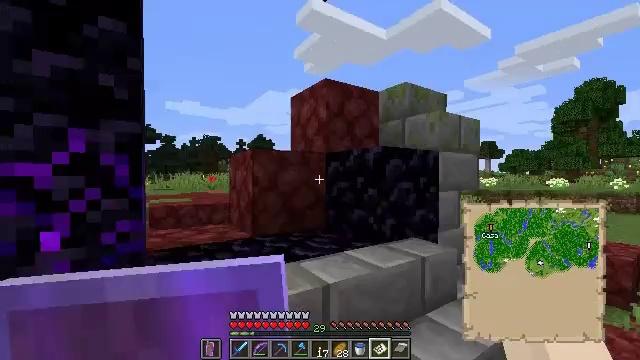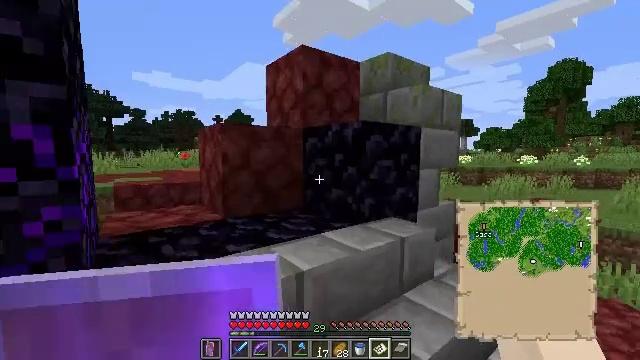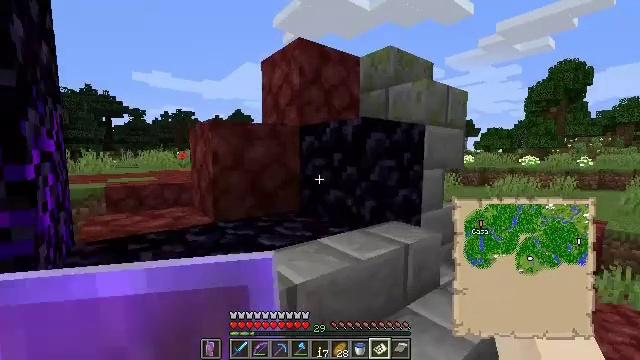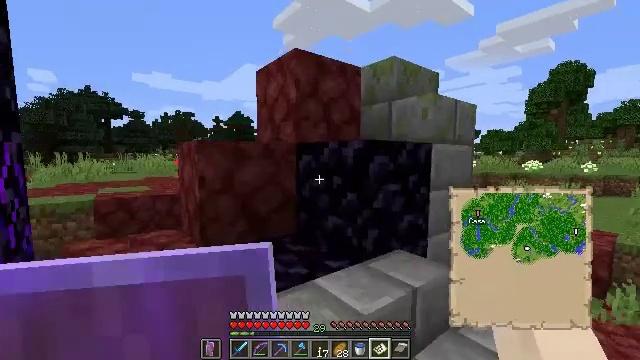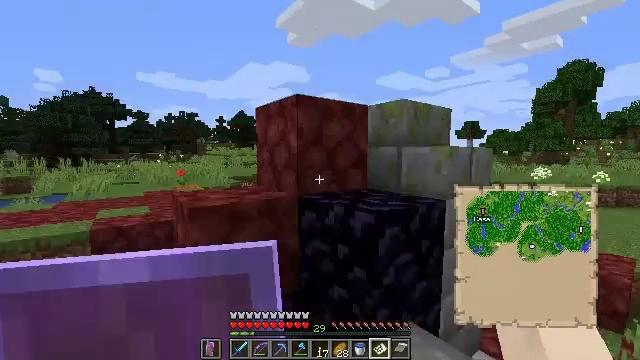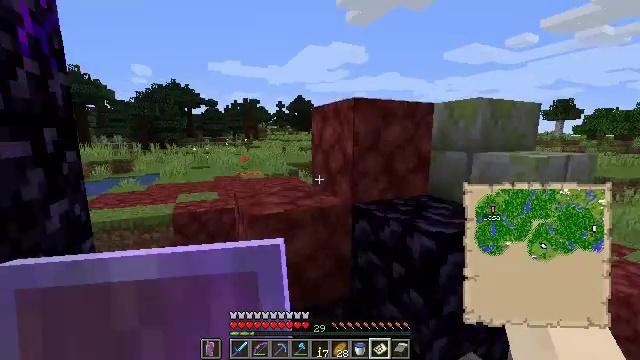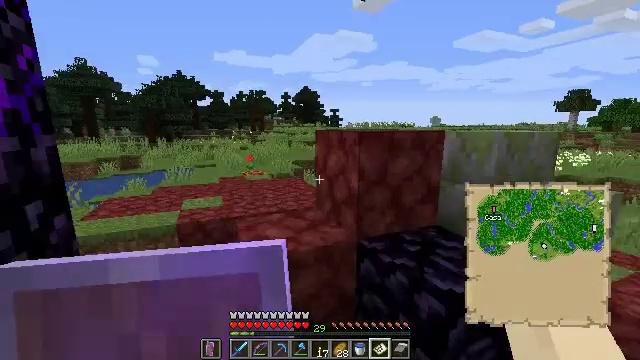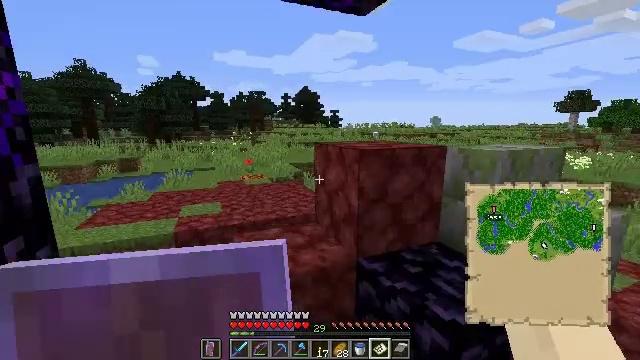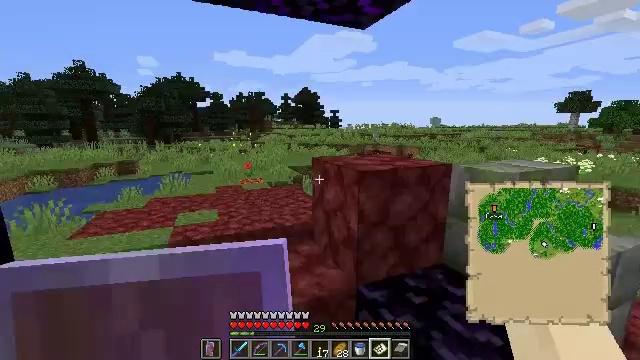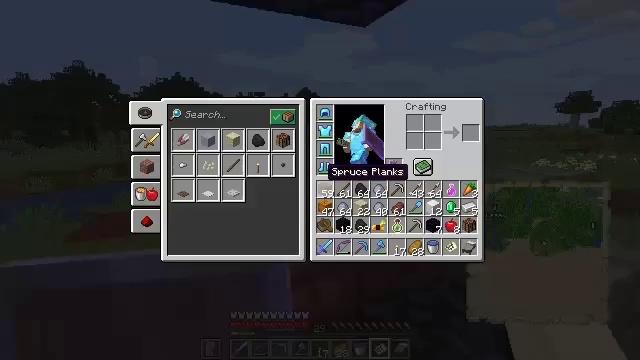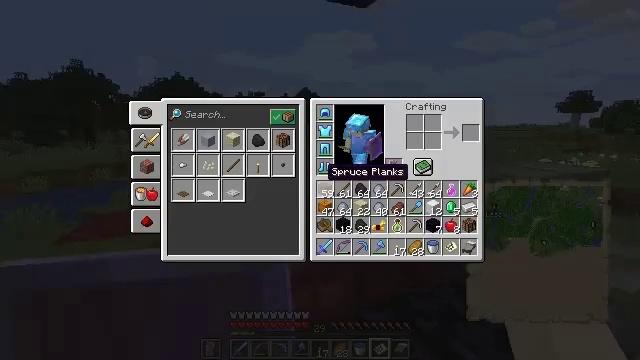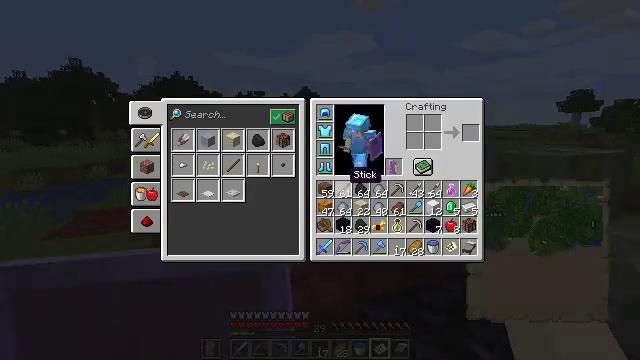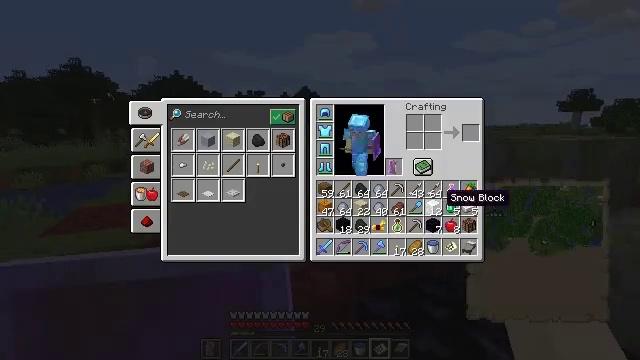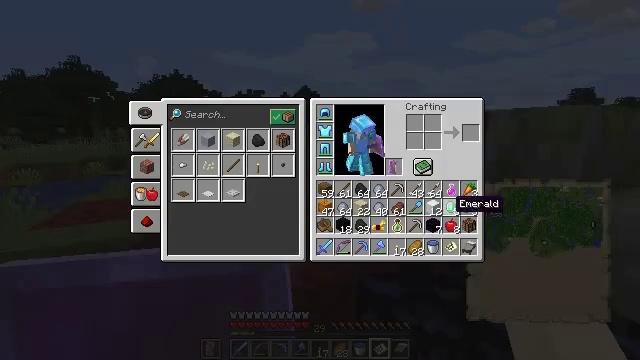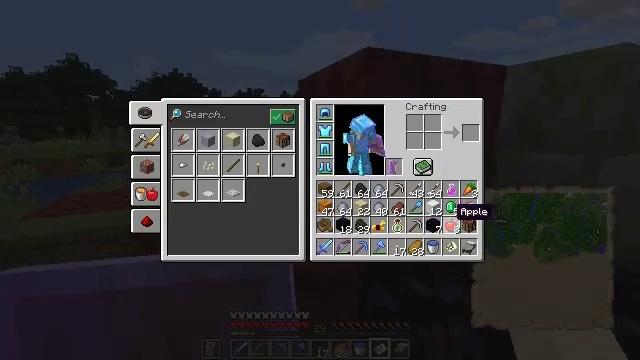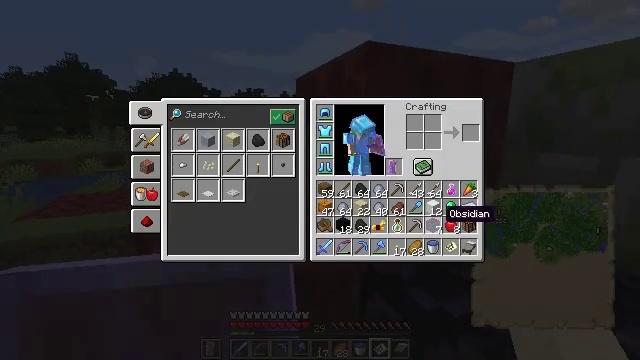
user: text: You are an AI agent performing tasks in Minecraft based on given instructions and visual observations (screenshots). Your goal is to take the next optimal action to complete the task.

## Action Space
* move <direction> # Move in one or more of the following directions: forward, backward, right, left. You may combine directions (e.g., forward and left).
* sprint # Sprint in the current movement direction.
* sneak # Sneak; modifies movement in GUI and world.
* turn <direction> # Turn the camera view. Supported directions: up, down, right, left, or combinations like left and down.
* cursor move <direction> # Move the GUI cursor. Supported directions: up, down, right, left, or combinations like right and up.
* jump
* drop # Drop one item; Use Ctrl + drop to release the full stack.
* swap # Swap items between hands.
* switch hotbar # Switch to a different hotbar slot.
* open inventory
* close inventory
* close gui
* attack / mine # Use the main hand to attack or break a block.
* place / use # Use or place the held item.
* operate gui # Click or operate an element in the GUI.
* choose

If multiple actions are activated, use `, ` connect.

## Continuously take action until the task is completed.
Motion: motion action
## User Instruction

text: Break the gold block to collect it.
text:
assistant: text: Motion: move forward, turn right and down
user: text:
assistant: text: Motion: move forward
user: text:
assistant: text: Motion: move forward
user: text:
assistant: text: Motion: move forward, jump
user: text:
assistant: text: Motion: move forward, turn left and down, jump
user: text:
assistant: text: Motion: move forward, turn left and down, jump
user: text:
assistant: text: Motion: move forward, jump
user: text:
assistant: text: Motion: move forward
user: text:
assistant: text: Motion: close inventory
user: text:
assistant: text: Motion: close inventory
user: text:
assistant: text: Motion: cursor move right, open gui
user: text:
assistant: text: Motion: cursor move right and down
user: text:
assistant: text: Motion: cursor move right
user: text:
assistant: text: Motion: cursor move down
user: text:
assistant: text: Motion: cursor move left
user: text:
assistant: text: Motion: no_op
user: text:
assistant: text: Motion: operate gui
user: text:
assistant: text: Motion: cursor move right and down, operate gui
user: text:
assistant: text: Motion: no_op
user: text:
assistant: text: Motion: operate gui
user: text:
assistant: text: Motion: operate gui
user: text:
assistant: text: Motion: no_op
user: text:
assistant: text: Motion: no_op
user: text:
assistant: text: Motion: cursor move left
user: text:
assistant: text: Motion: cursor move left
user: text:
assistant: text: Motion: no_op
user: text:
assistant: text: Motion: no_op
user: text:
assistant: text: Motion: operate gui
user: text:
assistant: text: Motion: operate gui
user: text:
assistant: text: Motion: no_op